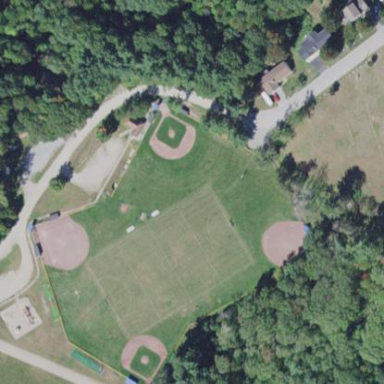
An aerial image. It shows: Baseball pitch for leisure land.